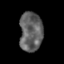
Tissue: skin
Cell type: Epithelial cells
Senescence score: 0.2852
Nuclear area (px): 874
Mean DAPI intensity: 98.716